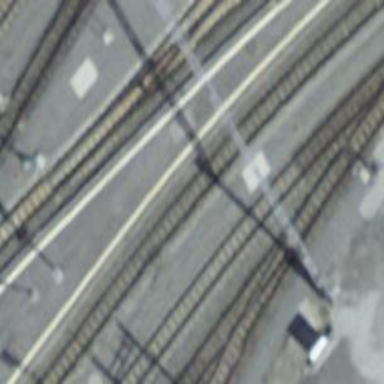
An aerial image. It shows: Narrow-gauge railway siding with 1 track. The track is electrified with contact line.